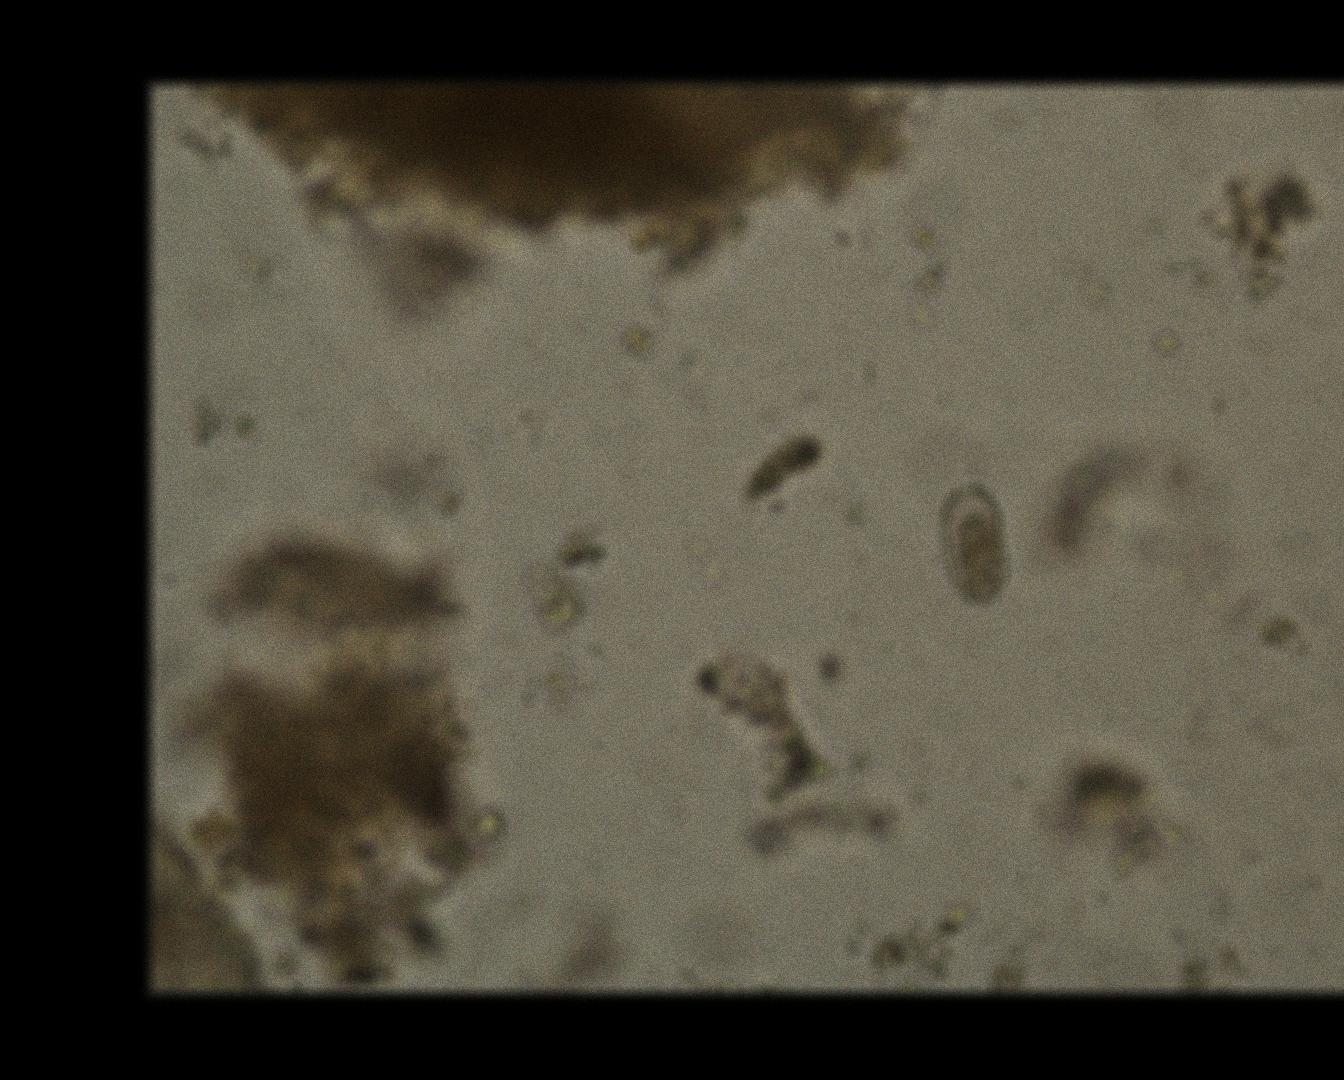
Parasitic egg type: Capillaria philippinensis